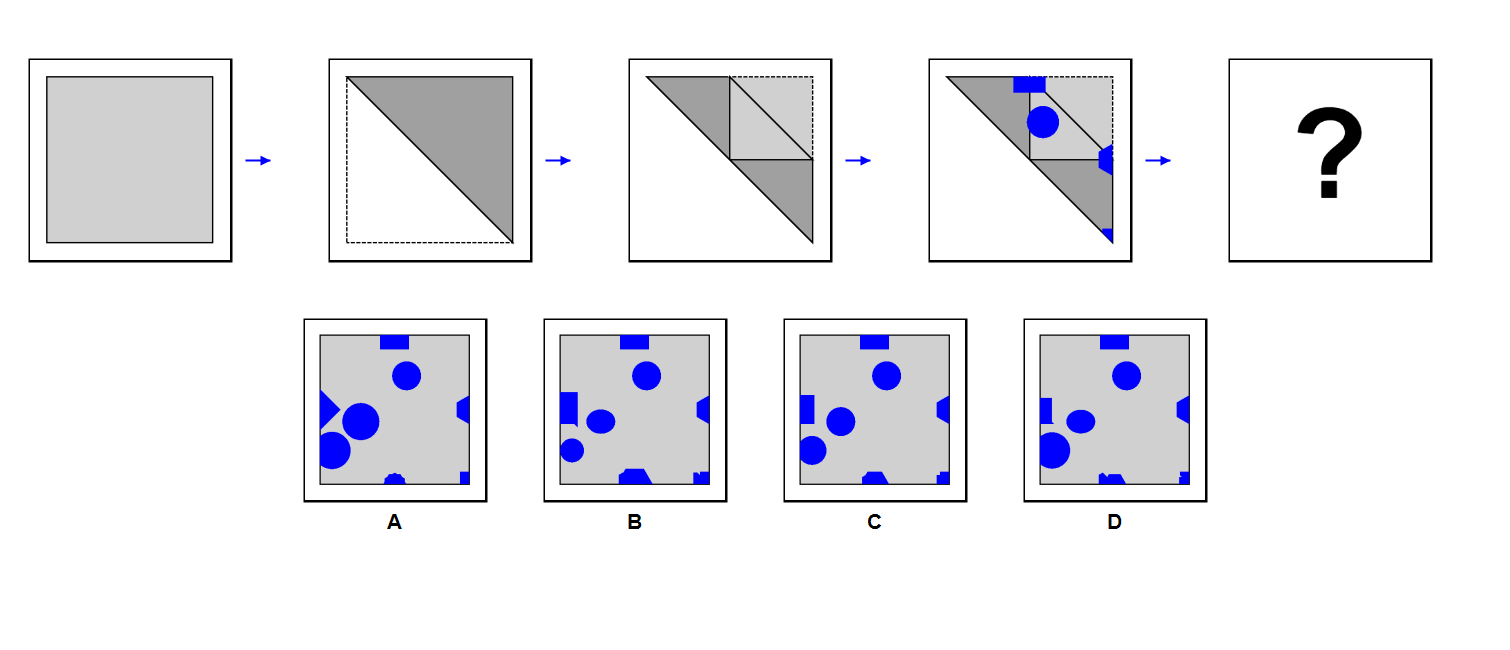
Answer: C